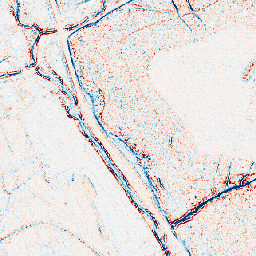
Category: edge_preserving
Decomposition family: bilateral
Decomposition parameters: d: 5
sigma_color: 25
sigma_space: 150
Upsampling method: area
Upsampling parameters: scale: 4
Upsampling scale: 4